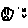
Label: smiley face